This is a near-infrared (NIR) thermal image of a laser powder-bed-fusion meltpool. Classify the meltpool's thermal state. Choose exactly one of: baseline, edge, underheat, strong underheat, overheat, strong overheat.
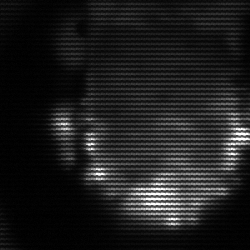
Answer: baseline